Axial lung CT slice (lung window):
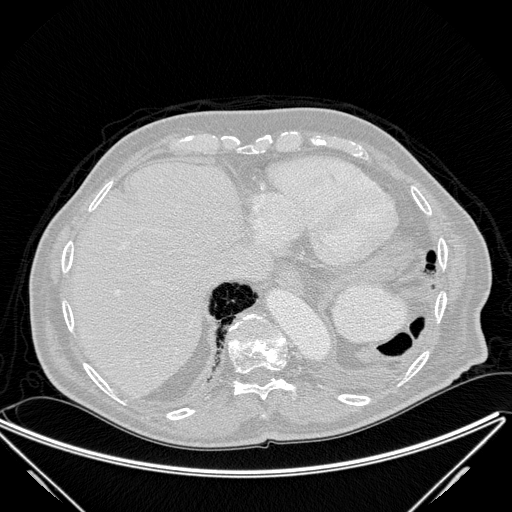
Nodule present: no